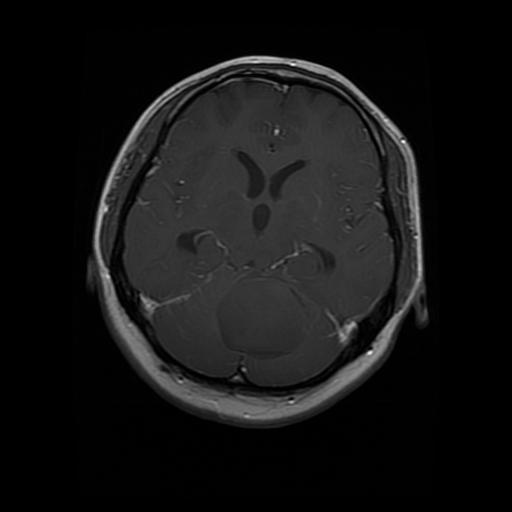
Label: glioma